Question: My app was originally created for iPad, in Landscape orientation. Now I've to make it compatible with iPhone.
<URL>
I followed this thread to copy my storyboard and define it for iPhone. In the project settings, I defined the new story board for iPhone, in Portrait mode. In the new storyboard, I changed every viewController to set in Portrait mode.
When I launch the App on iPhone (simulator or device) It's still in landscape mode but with the changes (moved fields, for exemple) I made in the new storyboard.
Did I forget something?
Thanks :)

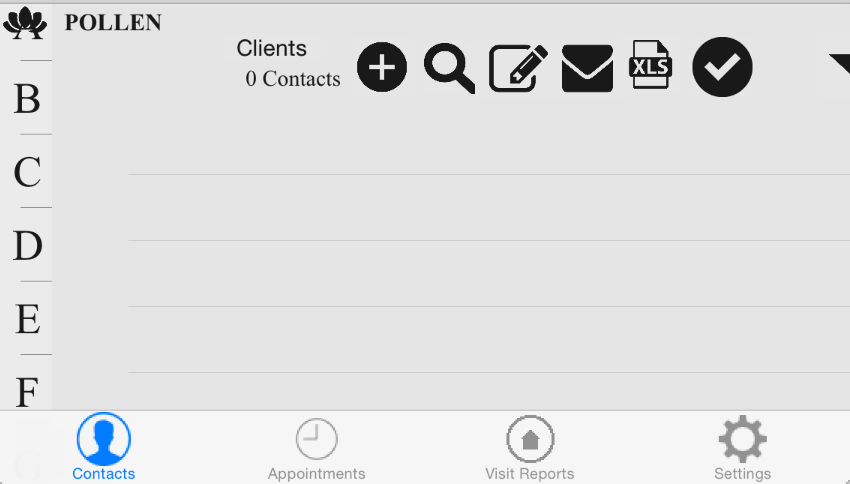
Answer: This started happening with the new xCode for universal projects... go to your .plist file for the project and you will find a field for orientation for iPad (1 item) and orientation for iPhone (4 items), expand the iphone one and remove the rows containing orientation you don't want. Save, clean, and build.